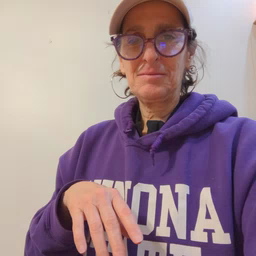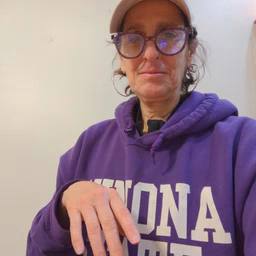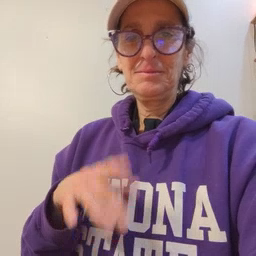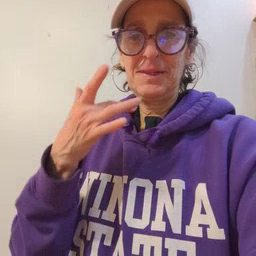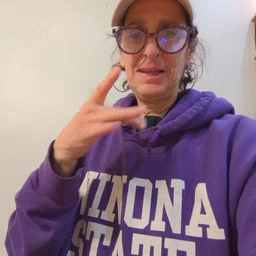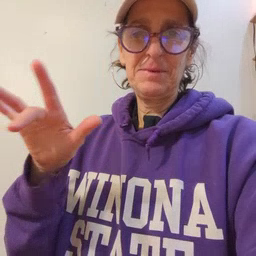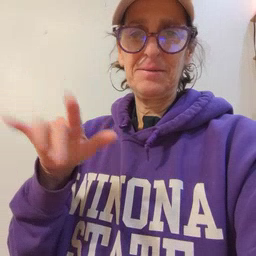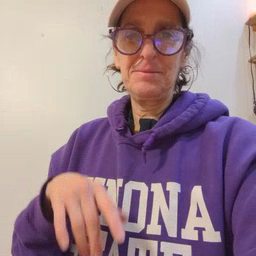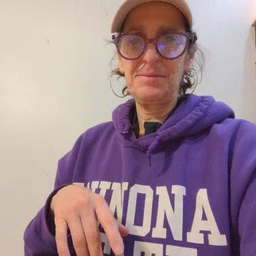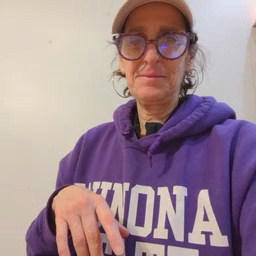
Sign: empty